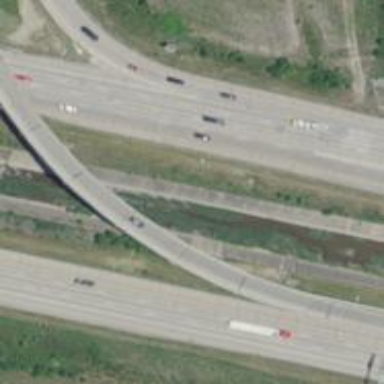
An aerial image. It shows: Concrete grade separation or bridge bent.